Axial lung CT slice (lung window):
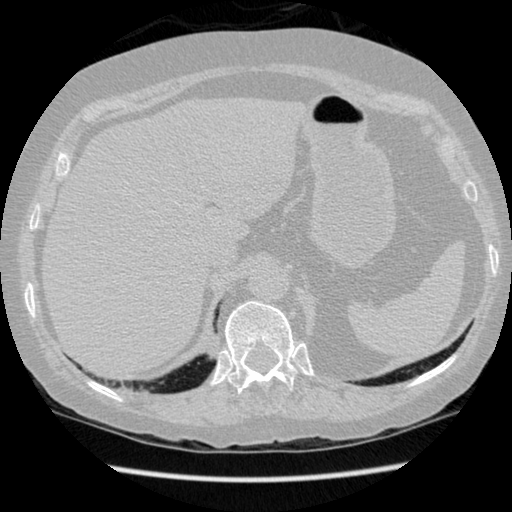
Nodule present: no